Field crop: maize
Growth stage: 2
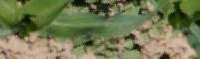
Species: maize